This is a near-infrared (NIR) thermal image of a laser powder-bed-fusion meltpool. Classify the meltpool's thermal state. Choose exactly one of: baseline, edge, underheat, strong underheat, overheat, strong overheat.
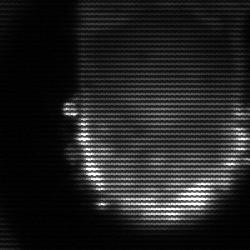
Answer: baseline